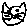
Label: cat